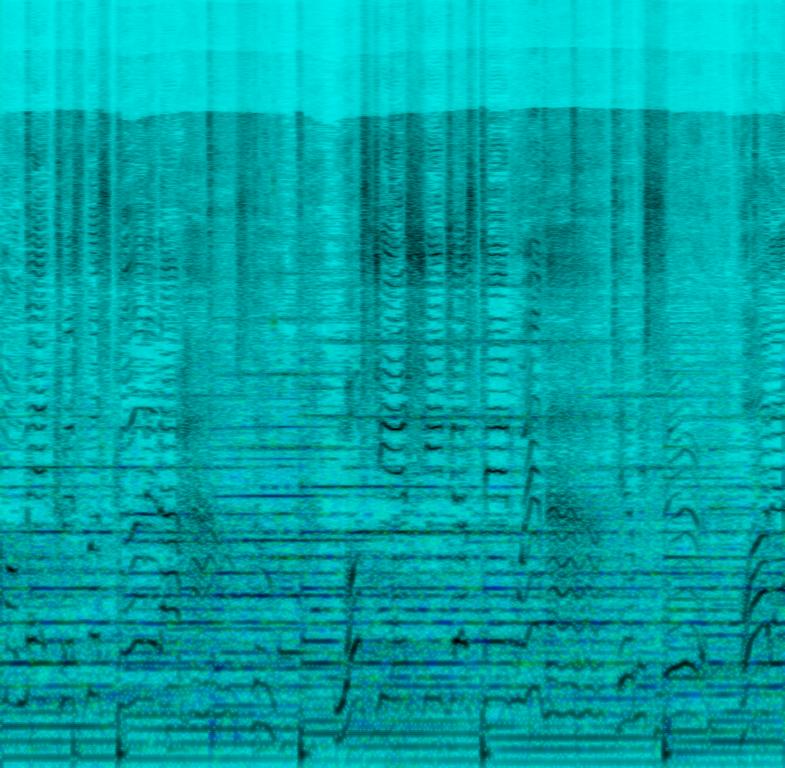
This song features a male voice singing the main melody. The first two lines are sung using the same melody and it culminates in the third line. This is accompanied by percussion playing a simple beat. The bass plays the root notes of the chords. The keyboard plays arpeggiated chords in the background. Another synth plays a windy pad voice throughout the song sounding like strings. This song has a holiday mood. This song can be played in a holiday movie.